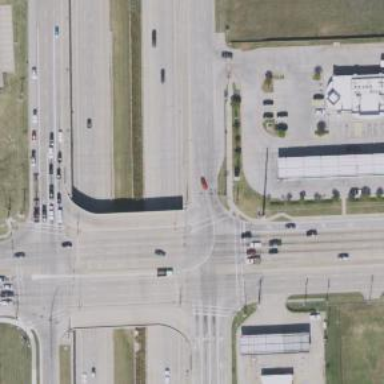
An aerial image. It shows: Secondary link road.